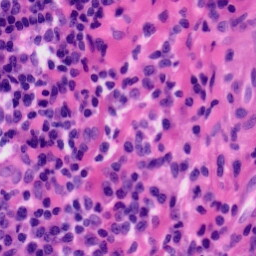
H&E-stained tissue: Tonsil